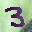
Label: 3